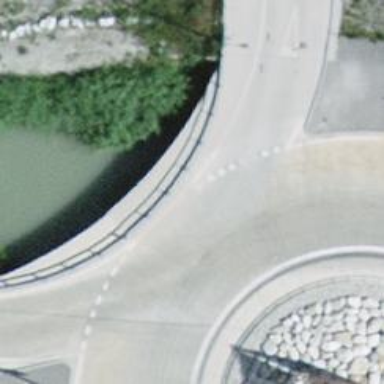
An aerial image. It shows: Bridge.